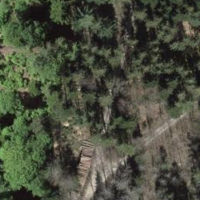
EUNIS habitat code: 44
Species observed at this site:
Angelica sylvestris